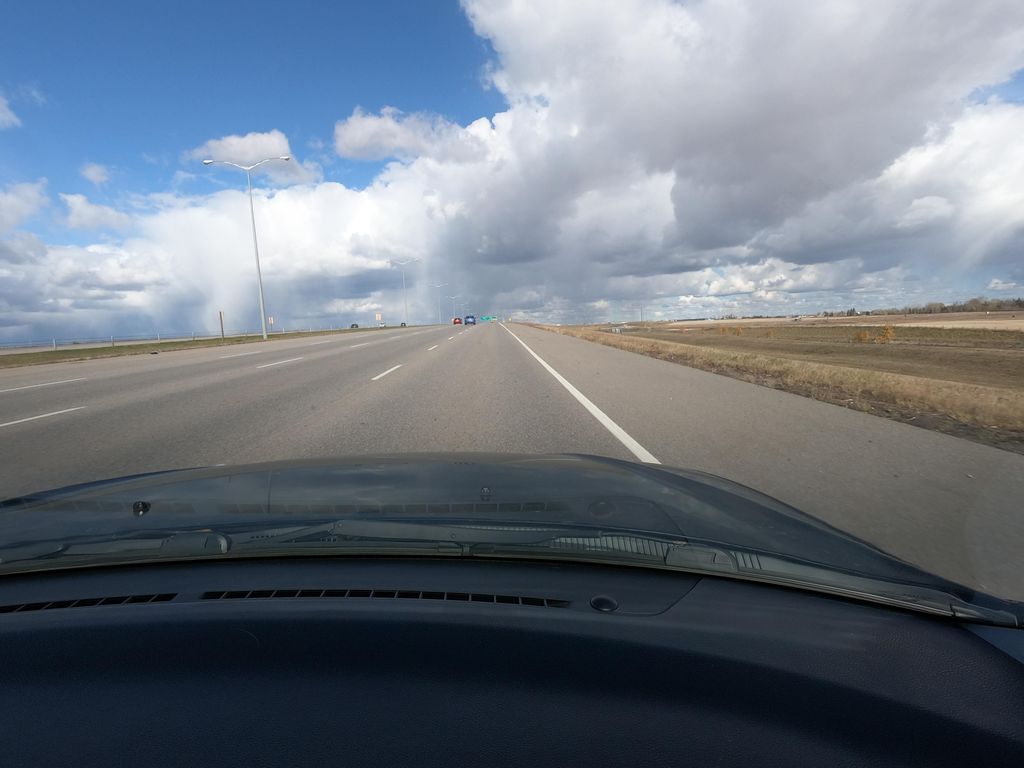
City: calgary